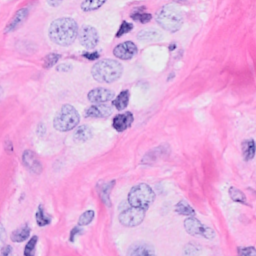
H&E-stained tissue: Breast